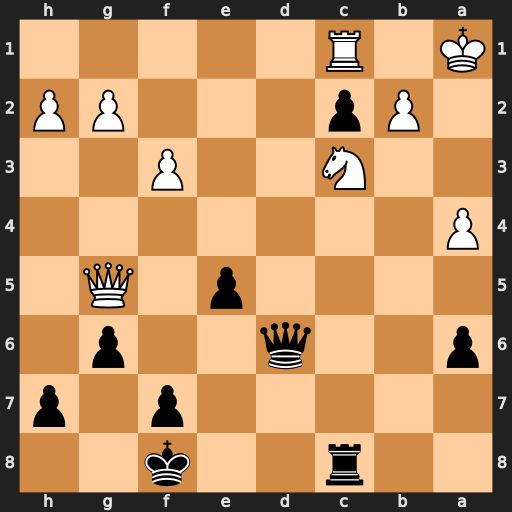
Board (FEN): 2r2k2/5p1p/p2q2p1/4p1Q1/P7/2N2P2/1Pp3PP/K1R5
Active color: b
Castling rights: -
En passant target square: -
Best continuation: Rxc3 Qd8+ Qxd8